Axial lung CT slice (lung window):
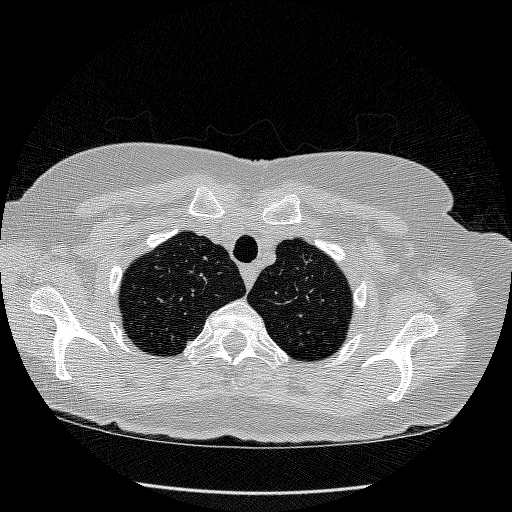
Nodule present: no